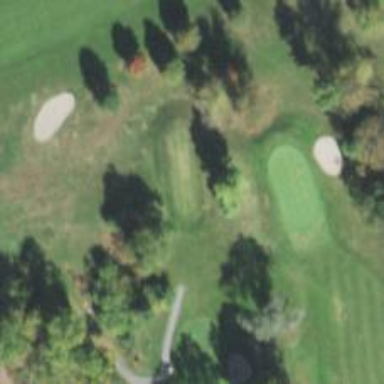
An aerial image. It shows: Grassy area designated as golf tee.